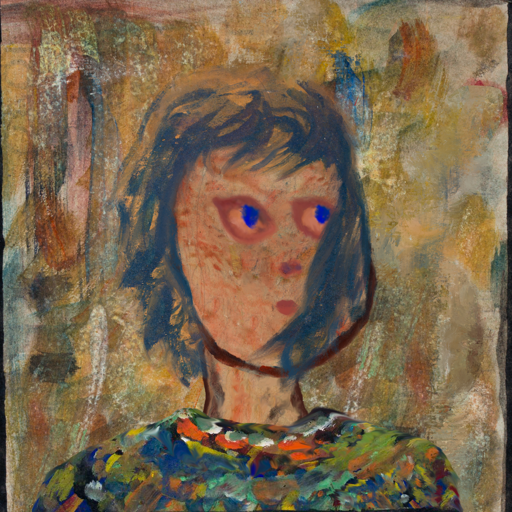
Background: Pipe, Head And Neck Side: Orphan, Face Side: Mother_And_Son_Mother, Bust: An_Impression, Hair Side: In_The_Sun, Head Accessory: Blank, Second Necklace: Blank, Necklace: Blank, Baby: Blank